Field crop: maize
Growth stage: 1
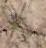
Species: salsola